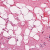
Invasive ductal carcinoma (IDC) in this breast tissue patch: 0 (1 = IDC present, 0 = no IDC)